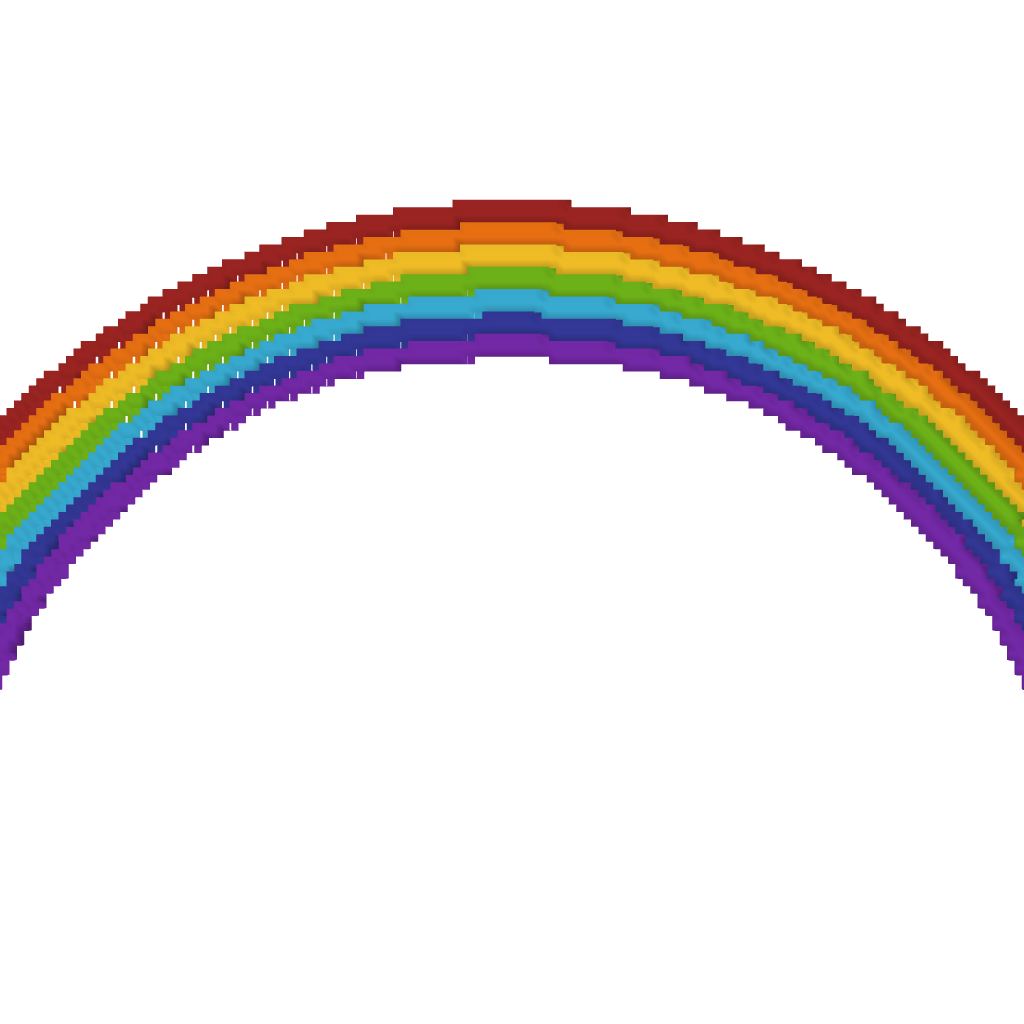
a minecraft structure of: Rainbow